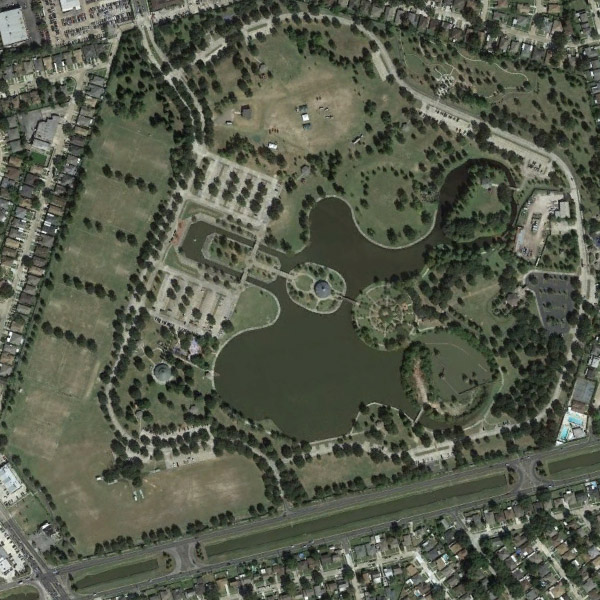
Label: Park